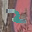
Label: 2